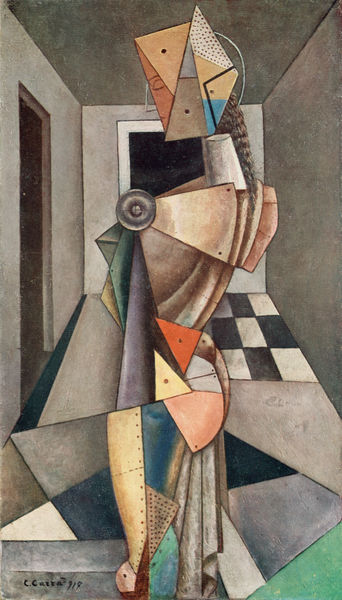
Titel: Penelope
Künstler: Carlo Carrà
Standort: Milano
Institution: Collezione A. Frua
Schlagwörter: blau, fuß, gemälde, kopf, mann, nackt, weiß, dreieck, grün, kubismus, kubistisch, mädchen, brust, fenster, frau, grau, kariert, kleid, nase, orange, raum, schwarz, tür, zimmer, gebäude, rot, tuch, beige, malerei, muster, rock, wand, augen, falten, gesicht, kleidung, mensch, bild, innenraum, signatur, boden, auge, figur, haare, stoff, decke, spitzen, locken, kreis, rund, beine, bein, füße, hintern, schrift, ansicht, italien, türen, laufen, abstrakt, flächen, modern, formen, linien, falte, spitz, zopf, knie, collage, rechtecke, punkte, wände, futurismus, maschine, eckig, rechteck, linie, technik, form, fliesen, schach, kacheln, schuh, rüstung, ecken, quadrate, geometrisch, leben, picasso, zeit, dreiecke, geometrie, quadrat, viereck, vierecke, kuben, kubus, ansichten, technisch, flisen, zersplittert, braque, simultan, trapez, teilen, de chirico, carra, roboter, carrat, simultanansicht, ööeöwöelföwe